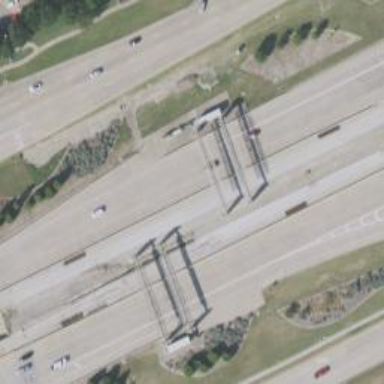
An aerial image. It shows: Toll gantry on the road.